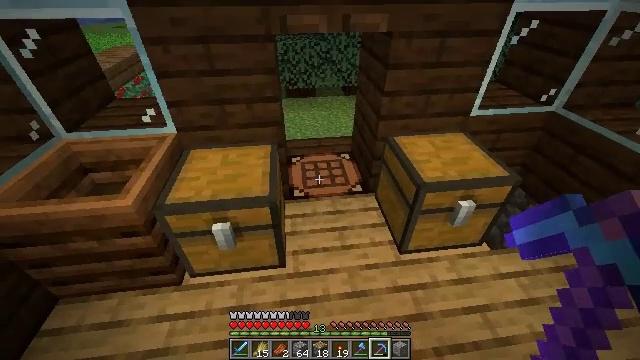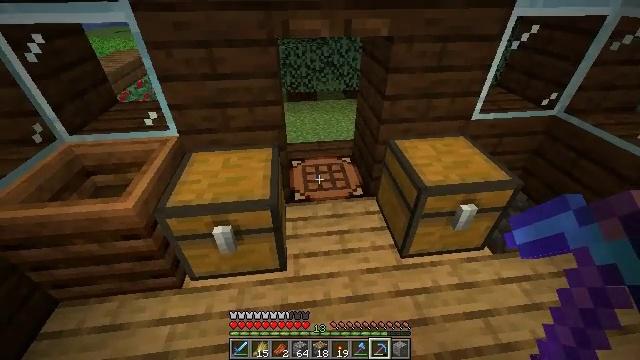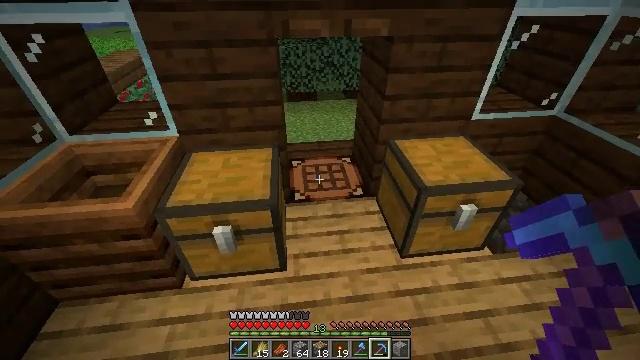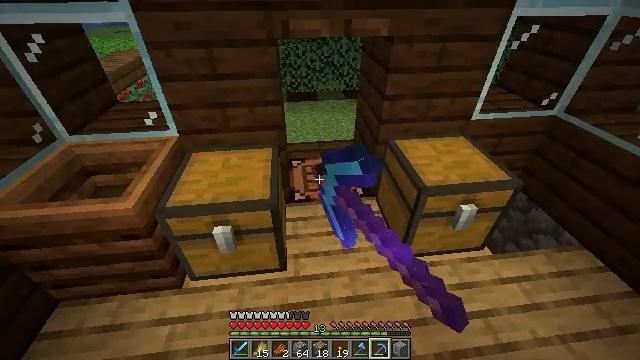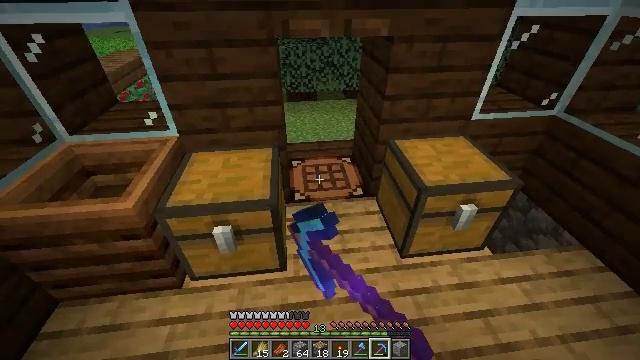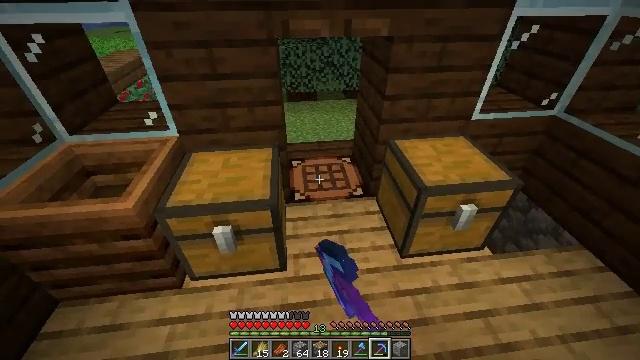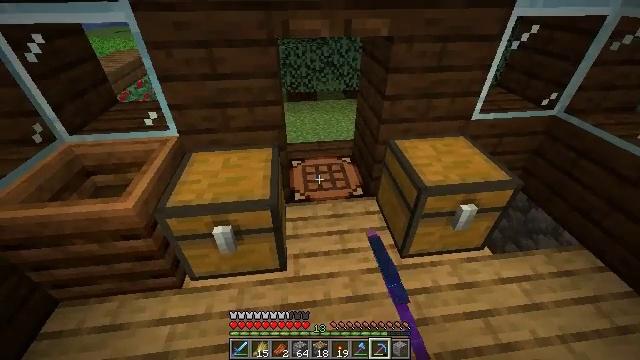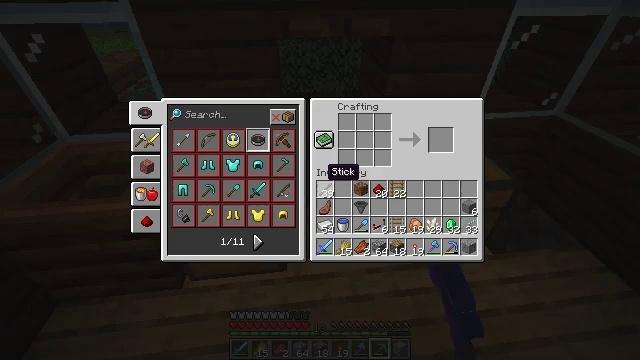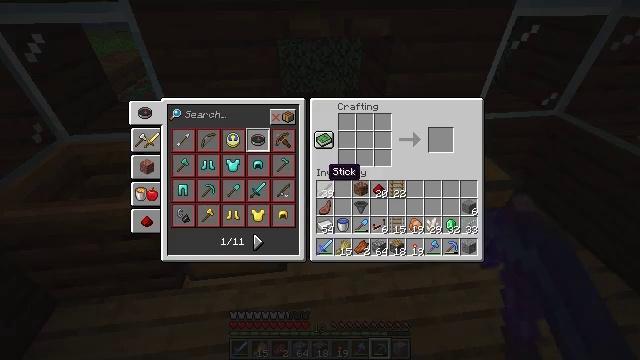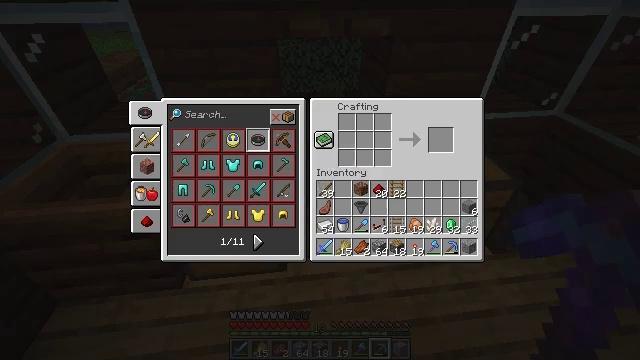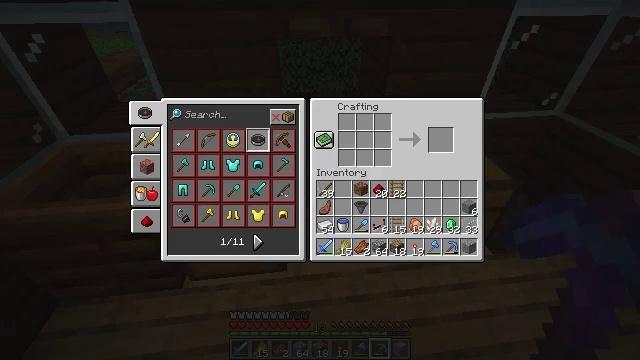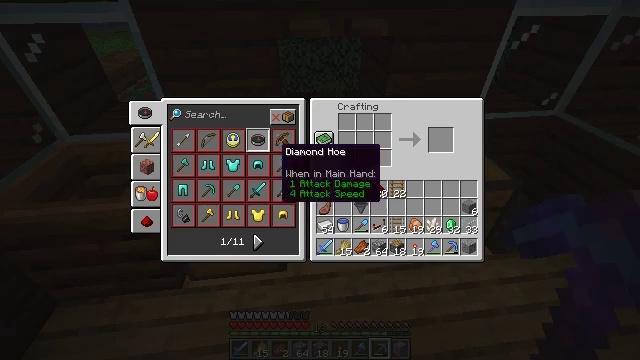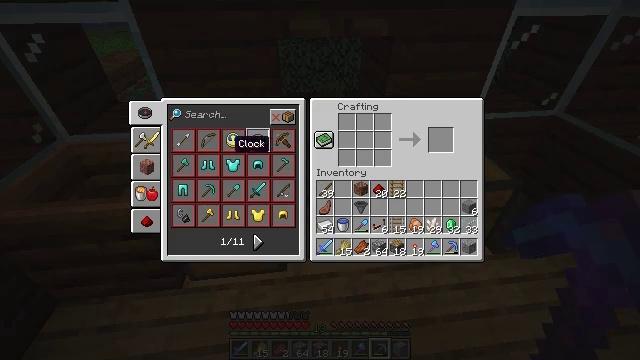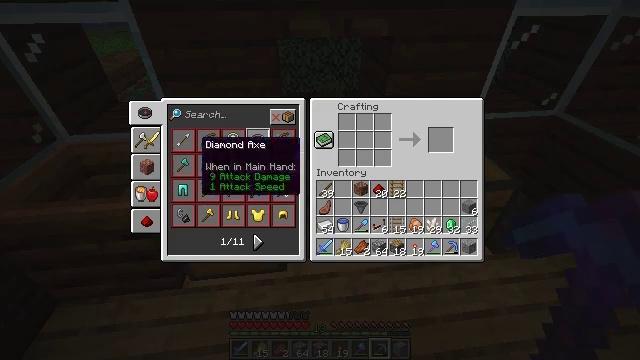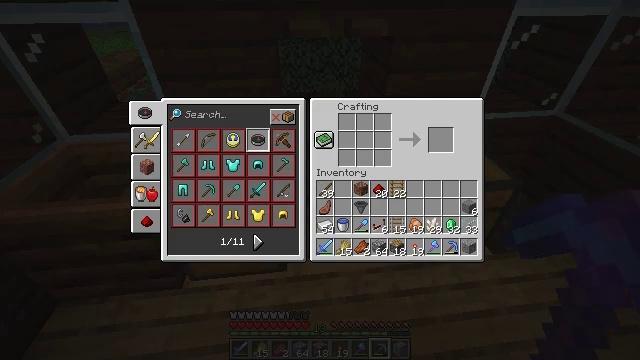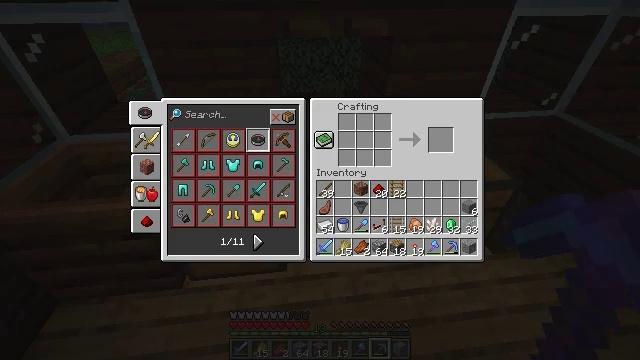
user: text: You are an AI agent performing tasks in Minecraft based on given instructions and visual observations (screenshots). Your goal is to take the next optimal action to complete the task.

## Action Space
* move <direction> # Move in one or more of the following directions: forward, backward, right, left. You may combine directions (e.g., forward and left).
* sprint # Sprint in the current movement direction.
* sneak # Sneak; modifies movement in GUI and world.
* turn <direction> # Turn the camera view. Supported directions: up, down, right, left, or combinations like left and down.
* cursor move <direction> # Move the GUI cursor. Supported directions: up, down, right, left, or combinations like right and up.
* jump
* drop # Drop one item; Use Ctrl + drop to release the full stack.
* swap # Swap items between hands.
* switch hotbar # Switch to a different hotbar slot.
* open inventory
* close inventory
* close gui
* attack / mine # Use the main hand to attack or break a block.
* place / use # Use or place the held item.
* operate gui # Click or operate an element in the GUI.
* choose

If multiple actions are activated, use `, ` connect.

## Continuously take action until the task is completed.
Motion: motion action
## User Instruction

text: Use the crafting table to craft a repeater.
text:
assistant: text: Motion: no_op
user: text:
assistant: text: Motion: use / place
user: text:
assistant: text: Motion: use / place
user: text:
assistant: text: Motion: use / place
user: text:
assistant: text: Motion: no_op
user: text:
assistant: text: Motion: no_op
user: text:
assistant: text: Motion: open gui
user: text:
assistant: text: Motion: no_op
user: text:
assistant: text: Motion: no_op
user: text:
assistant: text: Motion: cursor move left
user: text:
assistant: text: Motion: cursor move left and up
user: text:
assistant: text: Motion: cursor move left and up
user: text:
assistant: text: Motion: cursor move left
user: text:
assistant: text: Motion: cursor move left and down
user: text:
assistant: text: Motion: cursor move left and down
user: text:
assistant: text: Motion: cursor move down
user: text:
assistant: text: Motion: no_op
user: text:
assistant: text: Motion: no_op
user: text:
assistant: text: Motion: cursor move down
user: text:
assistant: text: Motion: cursor move down
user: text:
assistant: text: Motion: cursor move down
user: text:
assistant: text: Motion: no_op
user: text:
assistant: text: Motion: operate gui
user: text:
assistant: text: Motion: operate gui
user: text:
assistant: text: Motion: no_op
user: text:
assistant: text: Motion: no_op
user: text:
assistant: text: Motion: cursor move right
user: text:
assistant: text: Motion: cursor move right
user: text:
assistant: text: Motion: cursor move right
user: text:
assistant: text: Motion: cursor move right